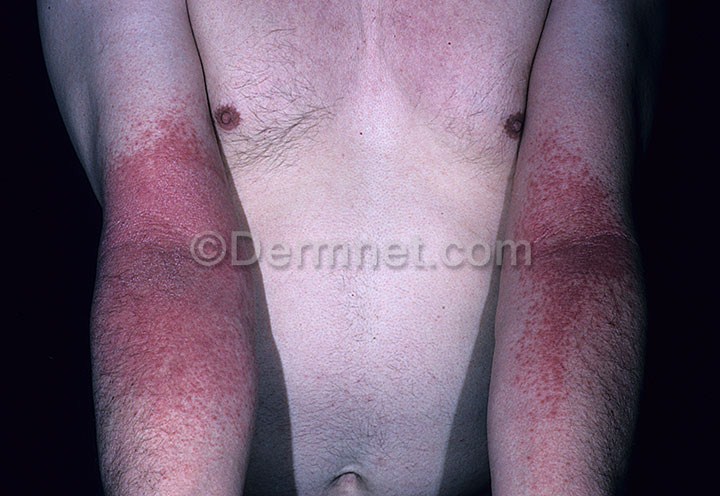
Disease: Atopic Dermatitis Photos